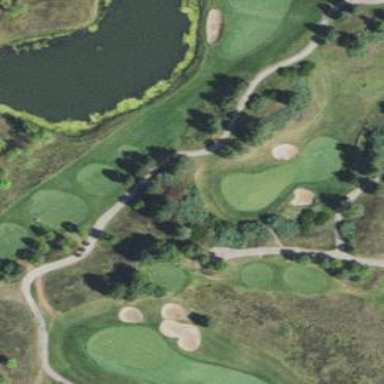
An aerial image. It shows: Rough area in golf course.